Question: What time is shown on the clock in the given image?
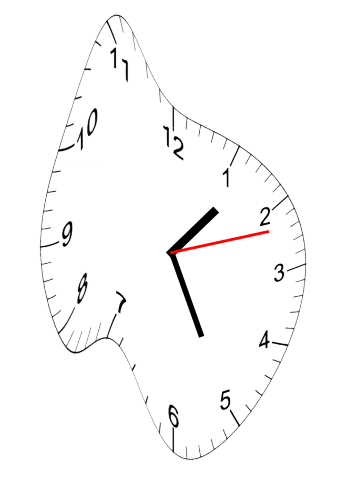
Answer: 01:25:12